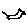
Label: bird